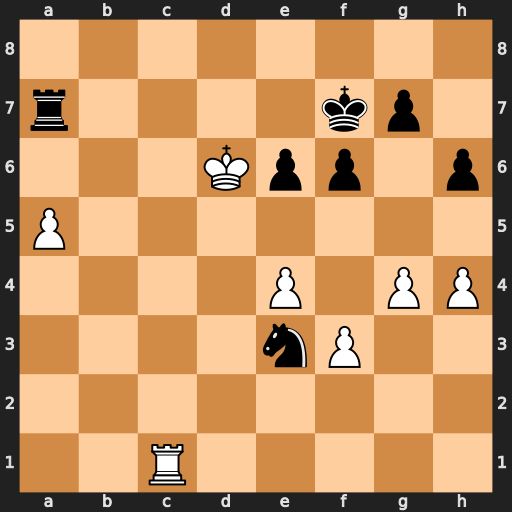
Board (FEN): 8/r4kp1/3Kpp1p/P7/4P1PP/4nP2/8/2R5
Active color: w
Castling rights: -
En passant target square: -
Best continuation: Rc7+ Rxc7 Kxc7